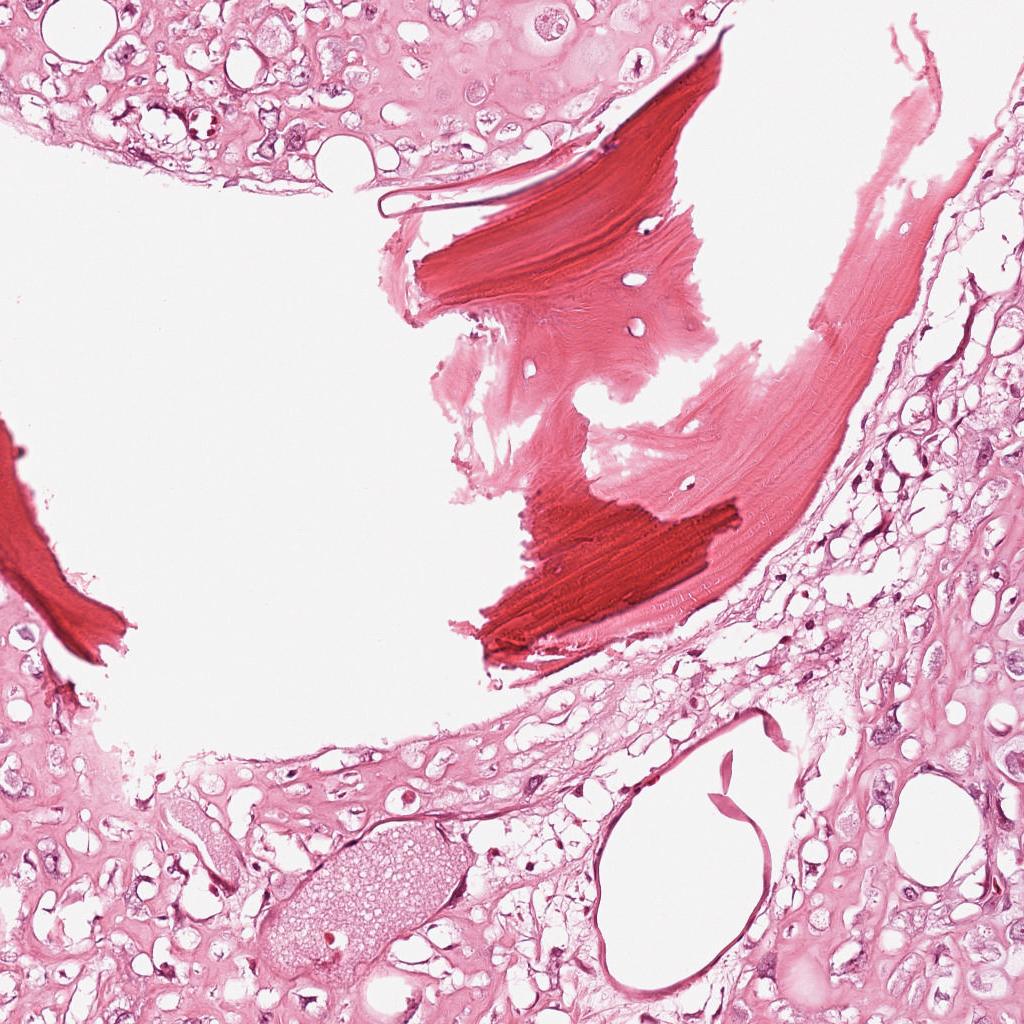
Label: Viable